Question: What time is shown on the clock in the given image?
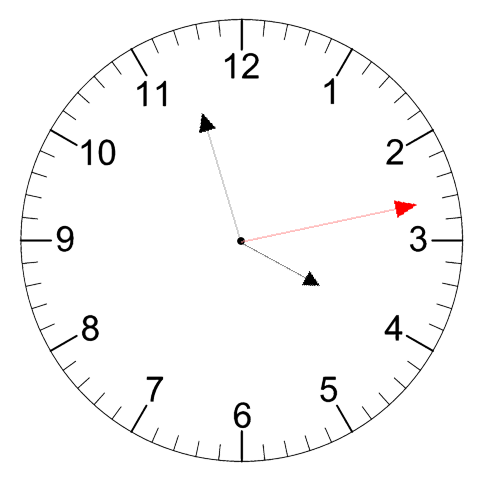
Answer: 03:57:13